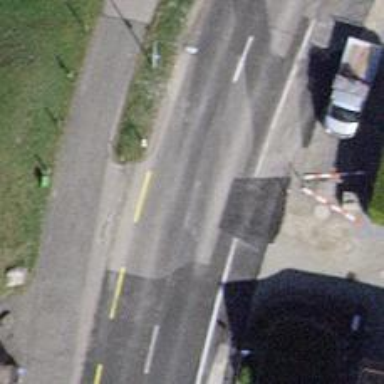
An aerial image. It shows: Uncontrolled crossing with pedestrian island.